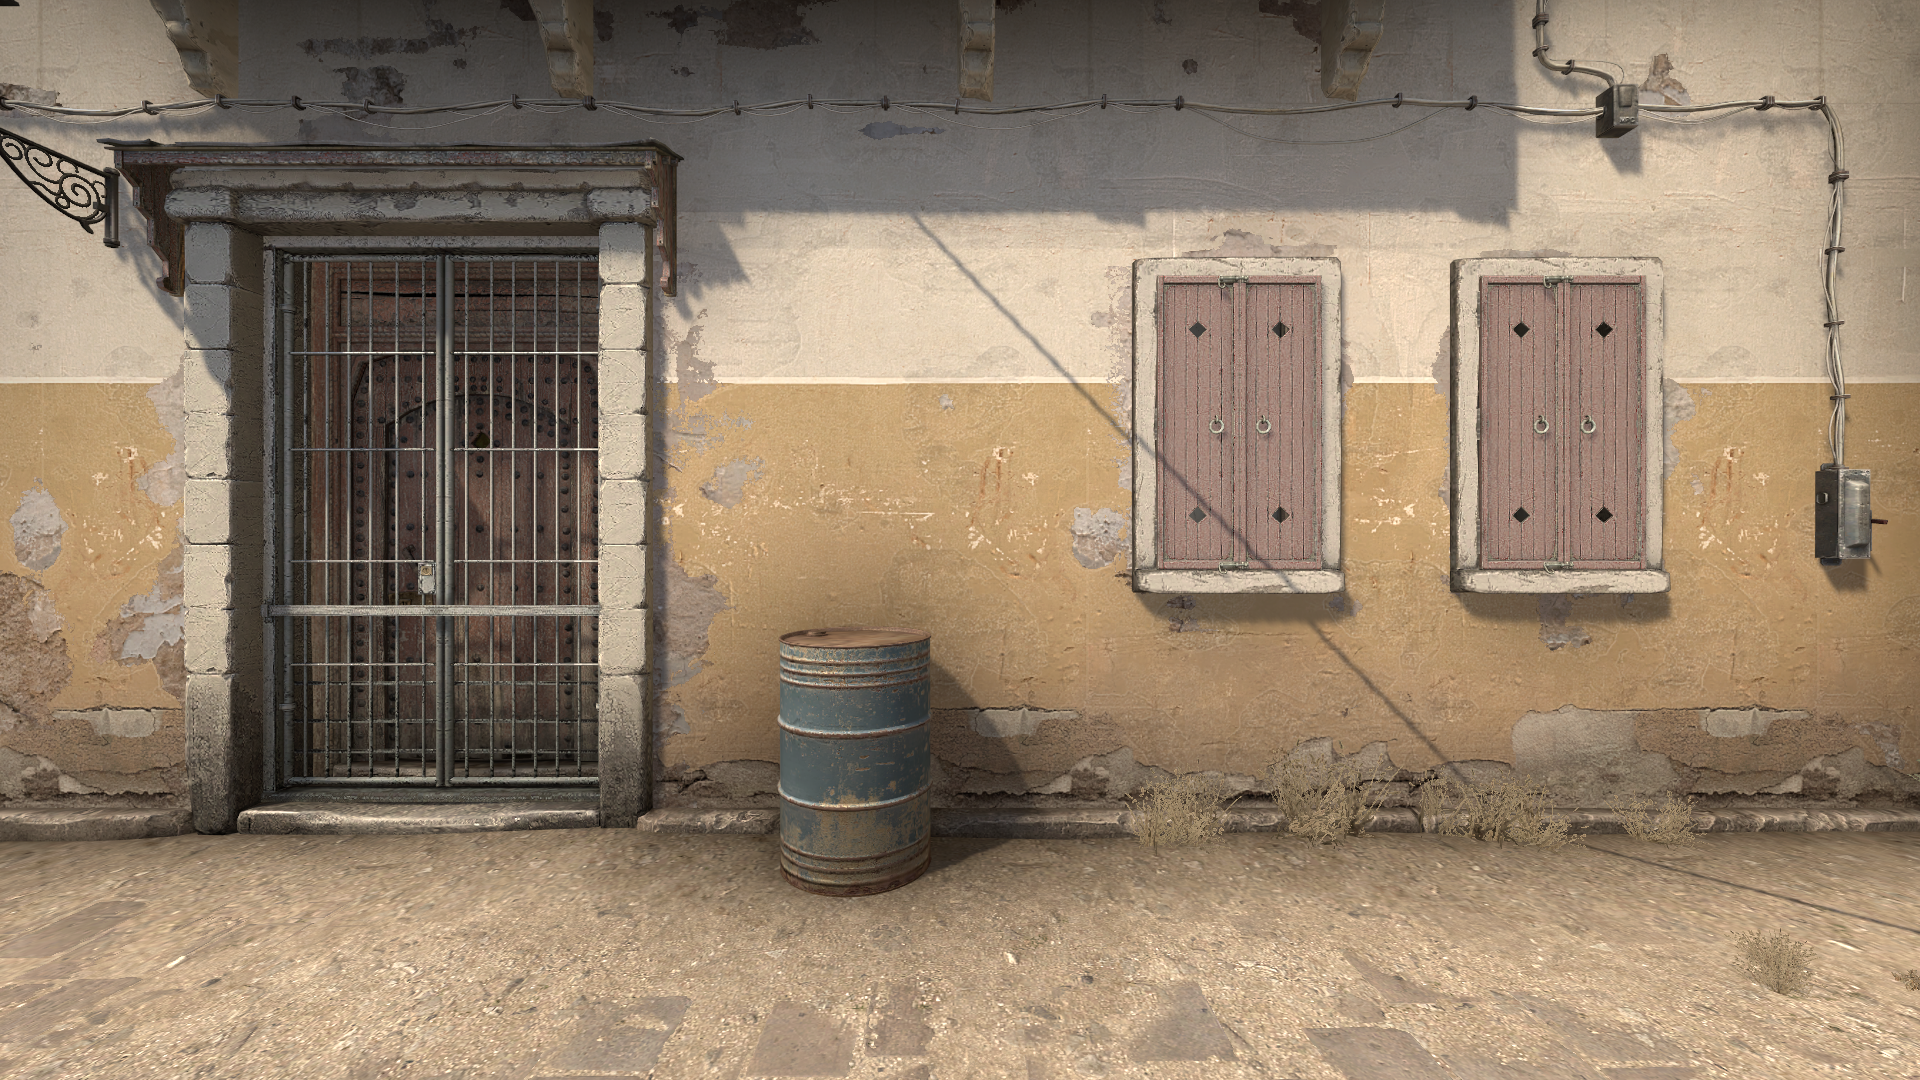
Map: de_dust2